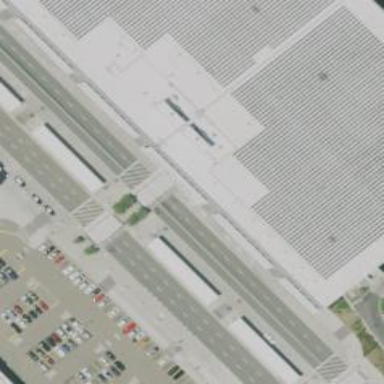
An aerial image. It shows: Car rental facility.